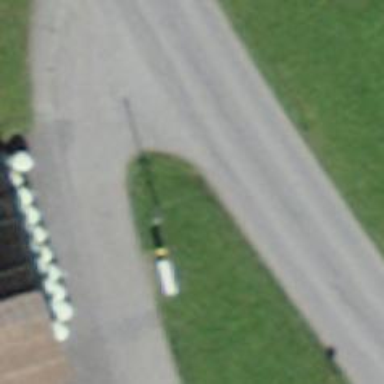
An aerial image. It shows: Post box is visible.